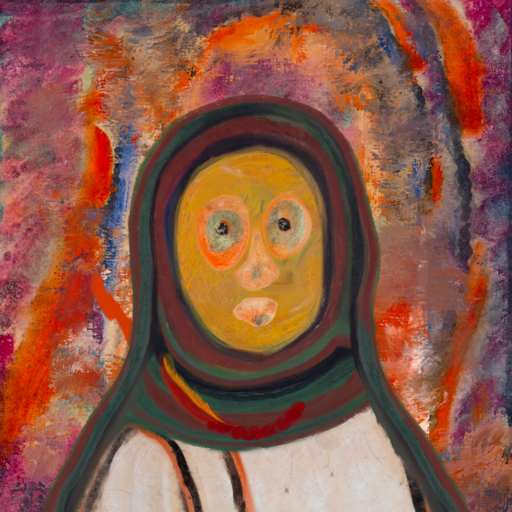
Background: Experience, Head And Neck Front: After_Raid, Face Front: Childish, Bust: Roy_Bahadur, Hair Front: Blank, Head Accessory: After_Raid_Scarf, Second Necklace: Blank, Necklace: Pipe, Baby: Blank